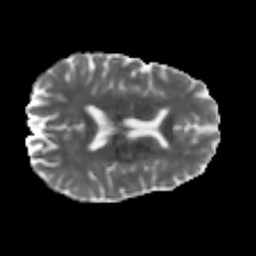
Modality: MD
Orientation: axial
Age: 36
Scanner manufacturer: philips
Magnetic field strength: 3 T
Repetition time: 7.766 s
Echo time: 0.1224 s